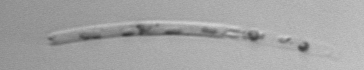
Label: Eucampia_morphytype1